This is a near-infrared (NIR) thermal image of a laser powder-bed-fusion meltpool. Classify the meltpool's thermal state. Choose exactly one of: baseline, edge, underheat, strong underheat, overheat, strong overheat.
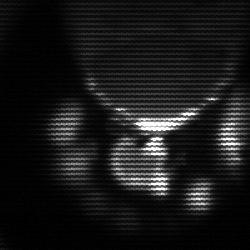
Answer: baseline